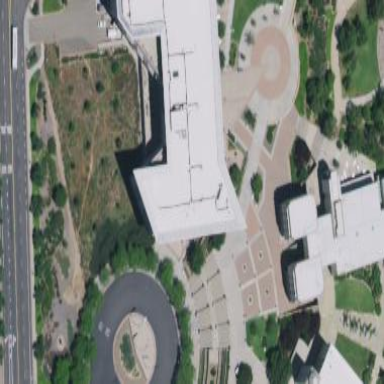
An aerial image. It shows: Library building.